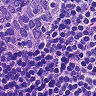
Metastatic tissue present: no